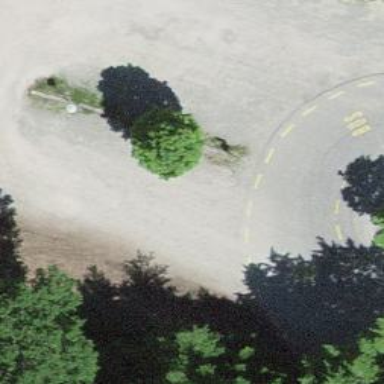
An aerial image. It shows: Bus stop with platform for public transport.